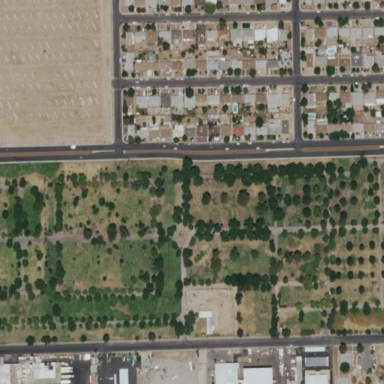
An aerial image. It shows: Cemetery.